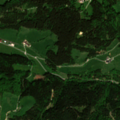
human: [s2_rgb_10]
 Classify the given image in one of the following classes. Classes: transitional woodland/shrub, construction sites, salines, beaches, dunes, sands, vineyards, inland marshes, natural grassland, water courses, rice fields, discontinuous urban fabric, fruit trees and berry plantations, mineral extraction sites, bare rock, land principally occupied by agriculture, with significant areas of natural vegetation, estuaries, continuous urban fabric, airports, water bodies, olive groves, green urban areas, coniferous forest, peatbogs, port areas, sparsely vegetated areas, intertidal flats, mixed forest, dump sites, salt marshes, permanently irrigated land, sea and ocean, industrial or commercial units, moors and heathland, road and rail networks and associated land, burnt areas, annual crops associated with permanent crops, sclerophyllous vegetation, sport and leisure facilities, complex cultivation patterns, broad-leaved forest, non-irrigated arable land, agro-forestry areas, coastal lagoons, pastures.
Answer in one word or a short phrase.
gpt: pastures, coniferous forest, mixed forest